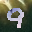
Label: 9